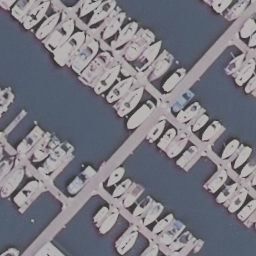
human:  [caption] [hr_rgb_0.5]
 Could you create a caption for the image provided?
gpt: Many boats docked neatly at the harbor and the water is deep blue .

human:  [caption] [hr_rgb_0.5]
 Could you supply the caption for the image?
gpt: Many boats docked neatly at the harbor and some positions are free .

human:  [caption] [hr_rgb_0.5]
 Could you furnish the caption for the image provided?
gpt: Lots of boats docked neatly at the harbor .

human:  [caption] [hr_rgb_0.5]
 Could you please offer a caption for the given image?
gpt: Lots of boats docked at the harbor and the boats are closed to each other .

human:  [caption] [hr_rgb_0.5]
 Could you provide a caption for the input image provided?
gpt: Lots of boats docked neatly at the harbor and some positions are free .